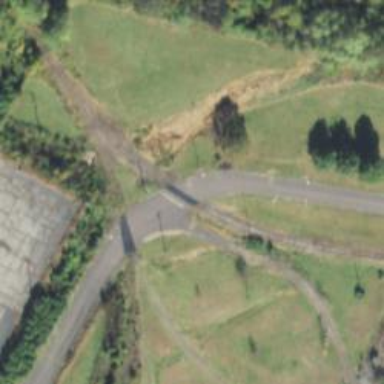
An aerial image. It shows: Disused railway spur service.